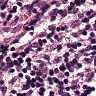
Metastatic tissue present: no